Question: Could someone please tell me what are the settings to get the Symbol names in strings rather than hex codes in attached image.

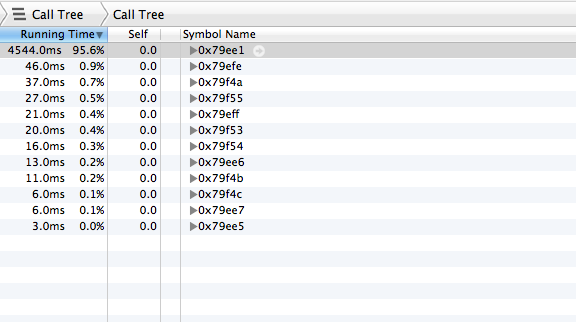
Answer: This is resolved. I had to set 'Scheme' for 'Profile' to 'Debug' to see symbol names. It was set to 'Release' before!